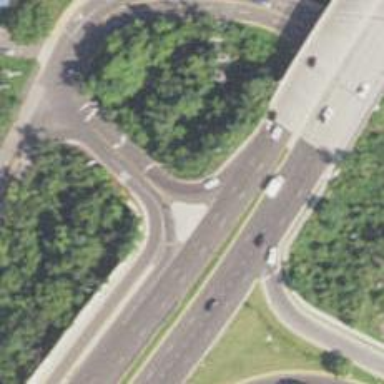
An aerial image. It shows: Primary link highway with asphalt surface.